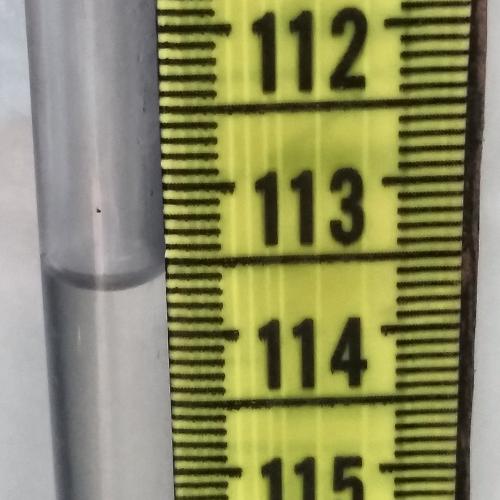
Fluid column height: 113.6 cm